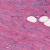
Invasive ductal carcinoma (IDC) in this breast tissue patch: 1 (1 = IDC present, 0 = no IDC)